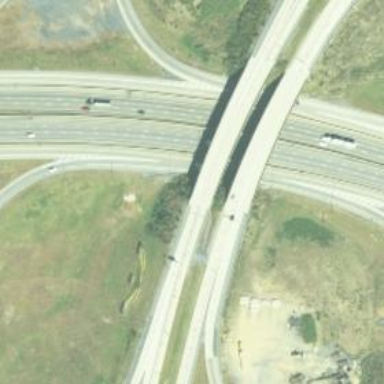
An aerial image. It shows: Trunk highway with expressway features.